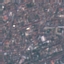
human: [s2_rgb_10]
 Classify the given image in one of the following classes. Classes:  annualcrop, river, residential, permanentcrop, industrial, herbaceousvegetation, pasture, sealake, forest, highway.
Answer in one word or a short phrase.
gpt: Residential